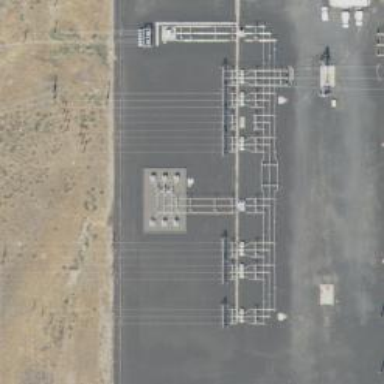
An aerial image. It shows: Switch used for power control.